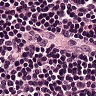
Metastatic tissue present: no